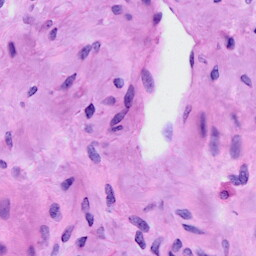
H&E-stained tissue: Cervix